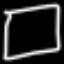
Label: square